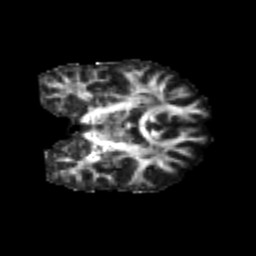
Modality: FA
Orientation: coronal
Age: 21
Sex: male
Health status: healthy
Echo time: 0.074 s